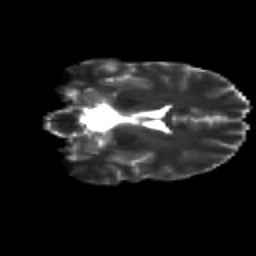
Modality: T2w
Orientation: coronal
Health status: healthy
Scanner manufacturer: siemens
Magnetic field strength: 3 T
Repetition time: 12 s
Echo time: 0.092 s